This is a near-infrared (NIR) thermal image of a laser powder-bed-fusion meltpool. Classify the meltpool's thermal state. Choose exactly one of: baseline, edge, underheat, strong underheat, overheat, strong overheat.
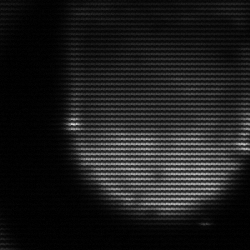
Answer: edge